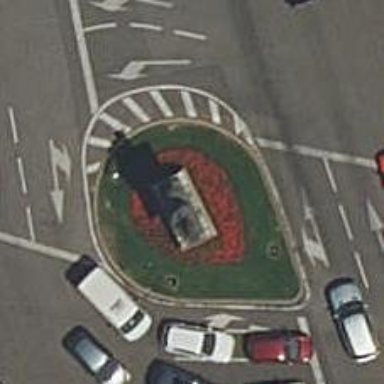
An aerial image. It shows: Historic memorial featuring statue.